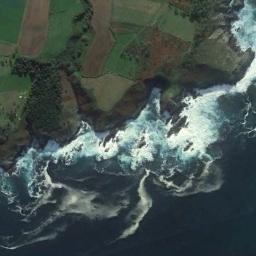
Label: beach